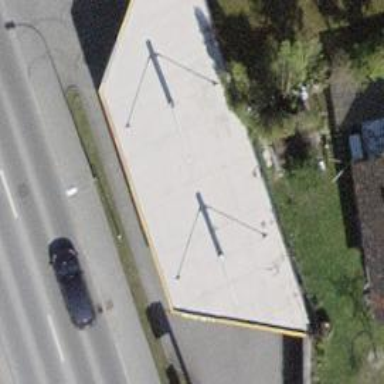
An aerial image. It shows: Fuel station.